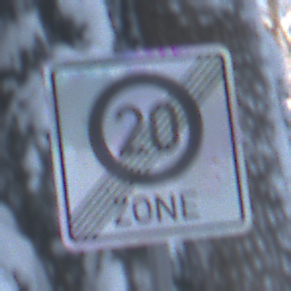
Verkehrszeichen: EndeZone20
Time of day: MorningAfternoon
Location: Outdoor (Nature)
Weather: Clear
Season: Winter
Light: Natural